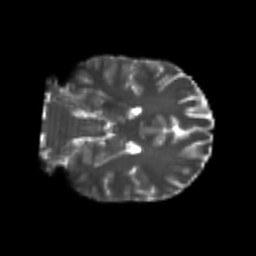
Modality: T2w
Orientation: coronal
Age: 24
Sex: male
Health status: healthy
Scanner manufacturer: philips
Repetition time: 7.39 s
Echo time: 0.08599 s